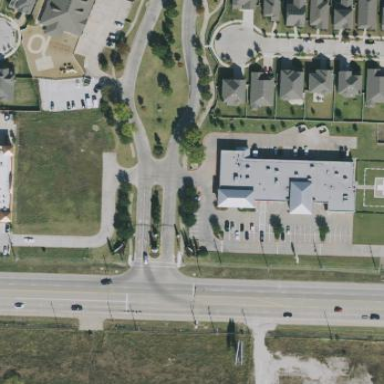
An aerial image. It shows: Healthcare clinic.